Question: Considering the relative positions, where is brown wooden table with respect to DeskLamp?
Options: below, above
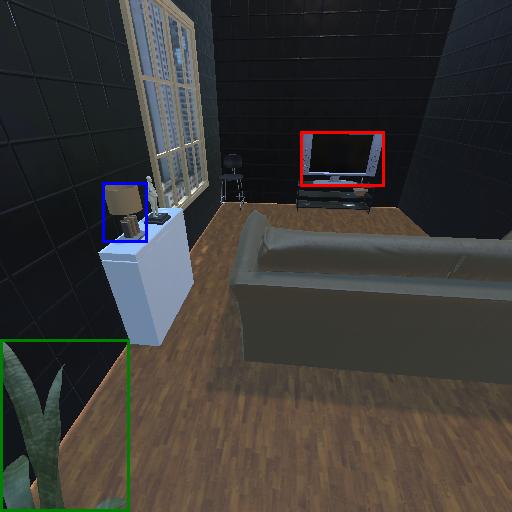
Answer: below